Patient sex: M
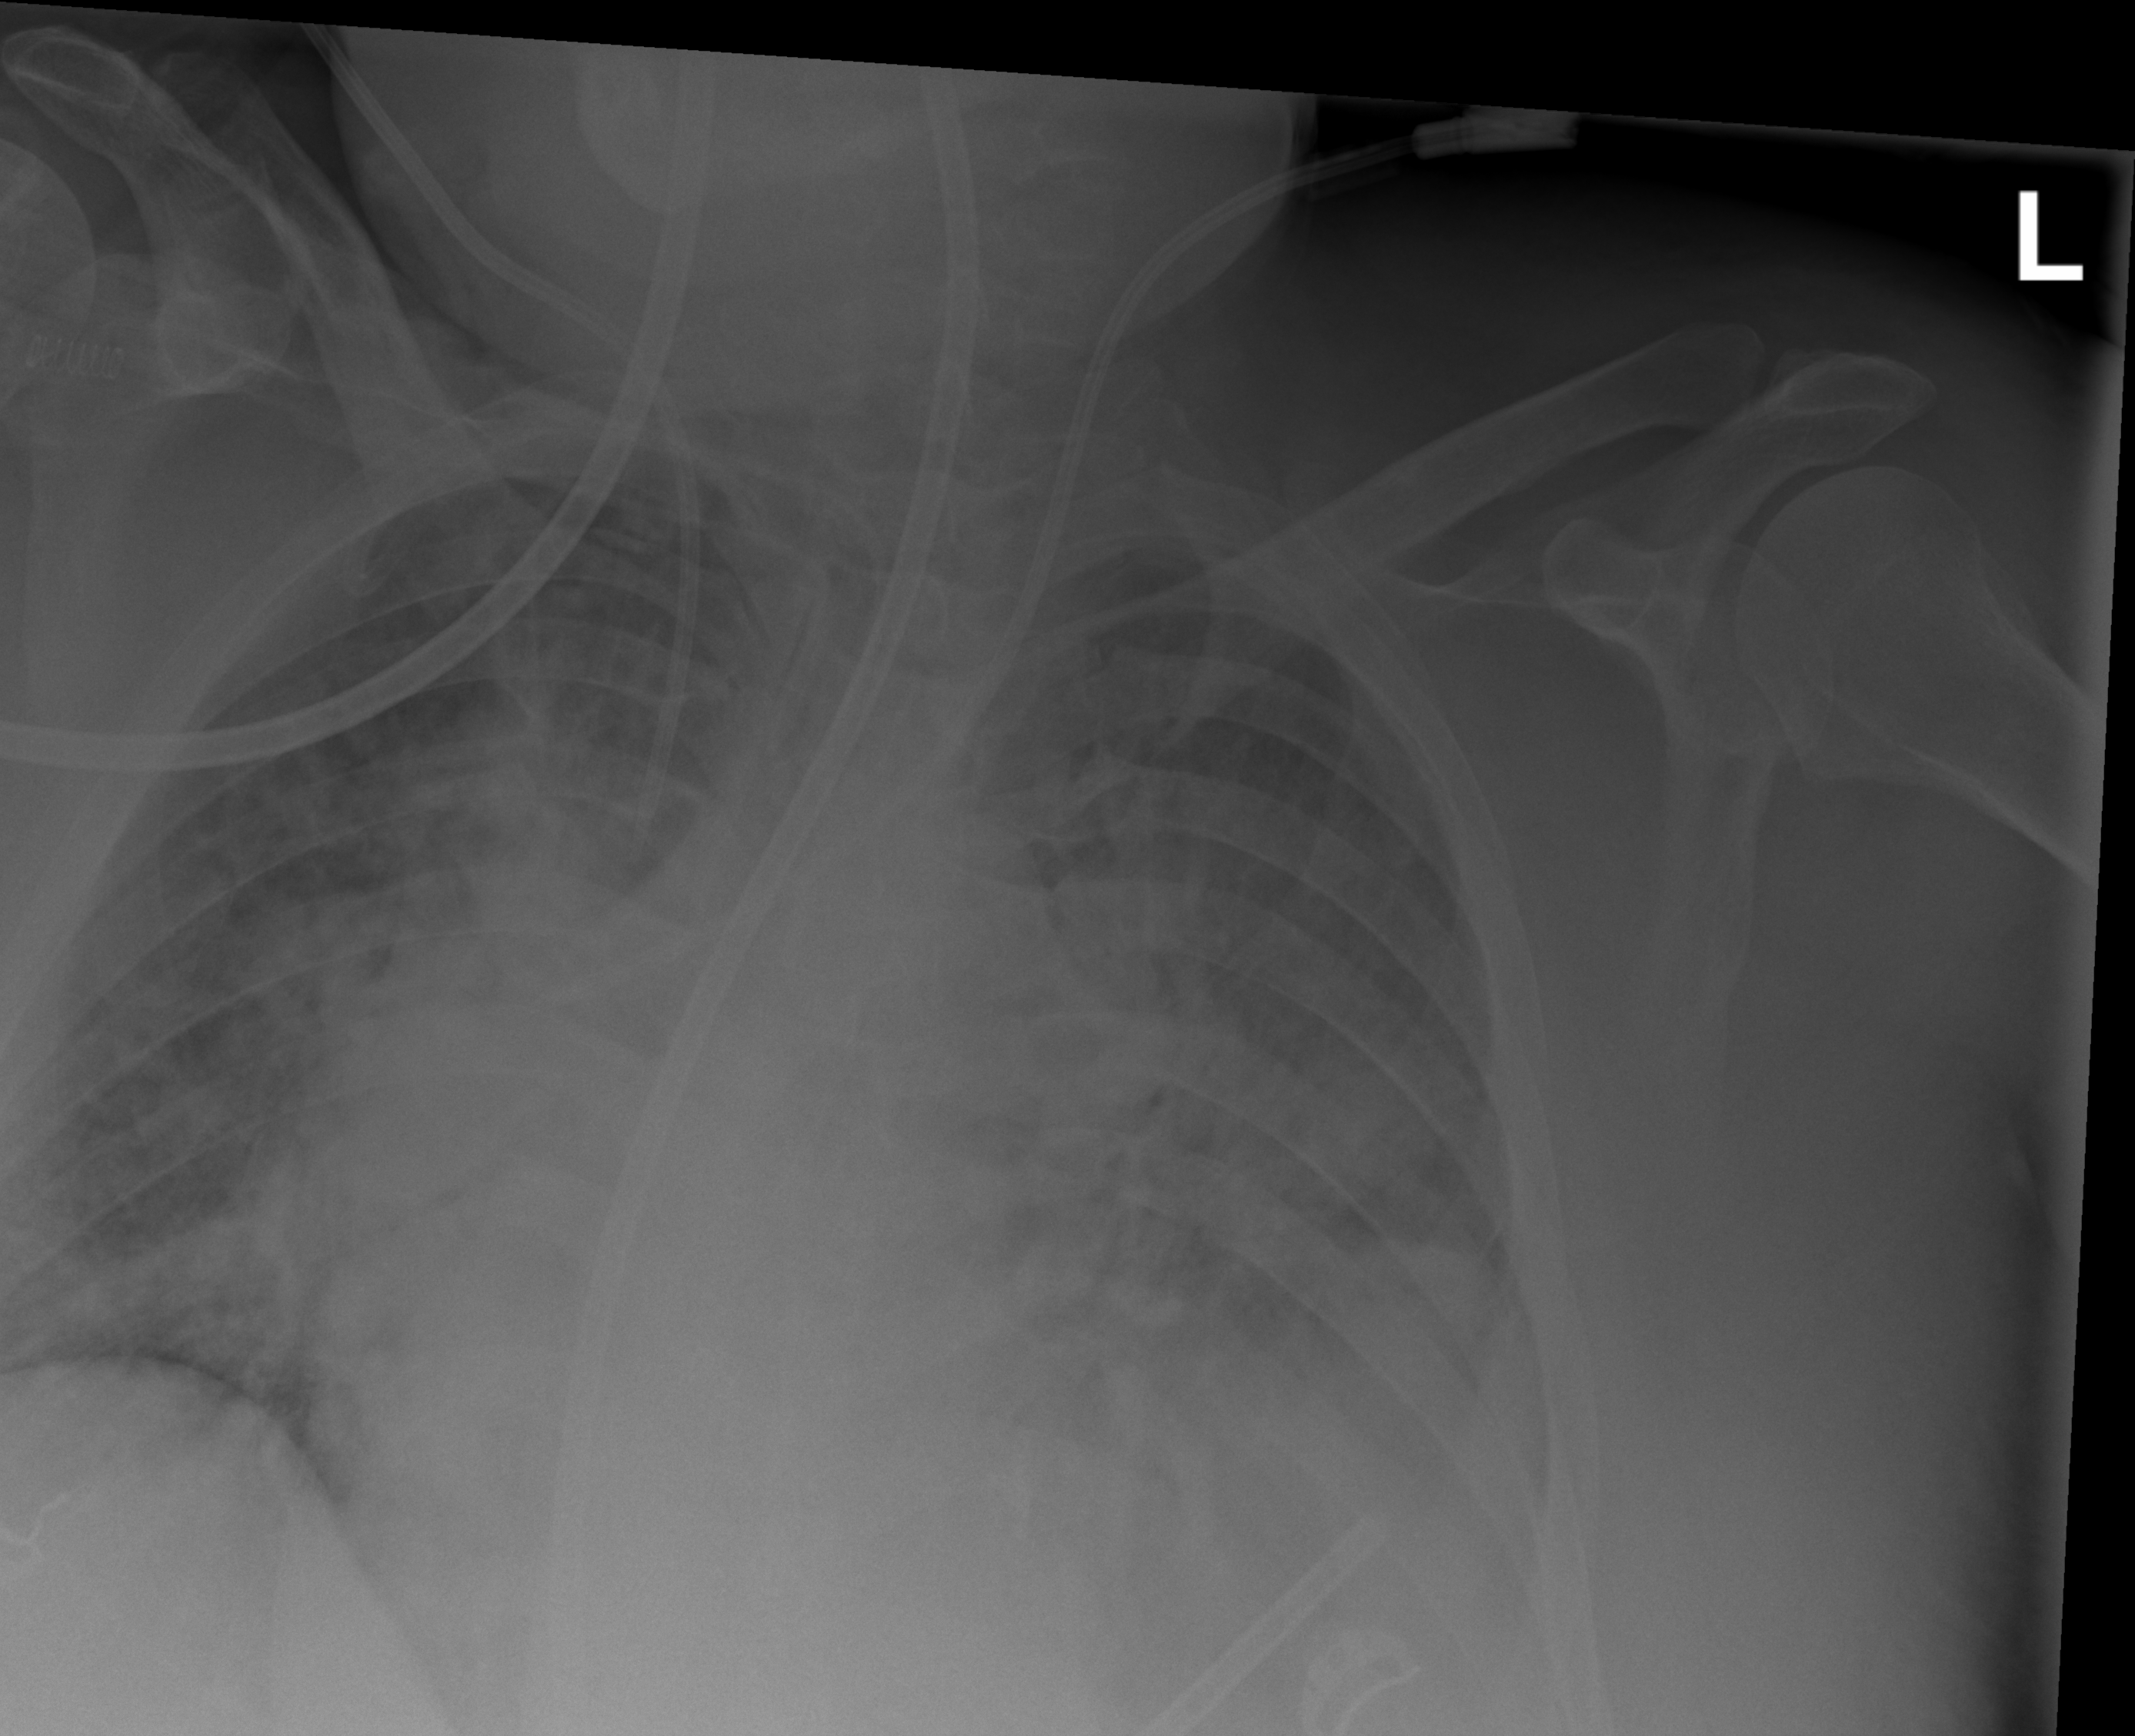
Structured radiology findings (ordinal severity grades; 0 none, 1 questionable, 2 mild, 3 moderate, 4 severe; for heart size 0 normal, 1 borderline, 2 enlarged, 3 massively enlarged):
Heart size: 2
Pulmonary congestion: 3
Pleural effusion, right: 0
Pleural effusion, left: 2
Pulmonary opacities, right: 3
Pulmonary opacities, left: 3
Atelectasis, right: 3
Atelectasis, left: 3